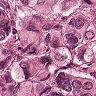
Metastatic tissue present: yes